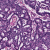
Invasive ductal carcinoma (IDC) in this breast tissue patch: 1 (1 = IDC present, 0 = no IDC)